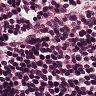
Metastatic tissue present: no